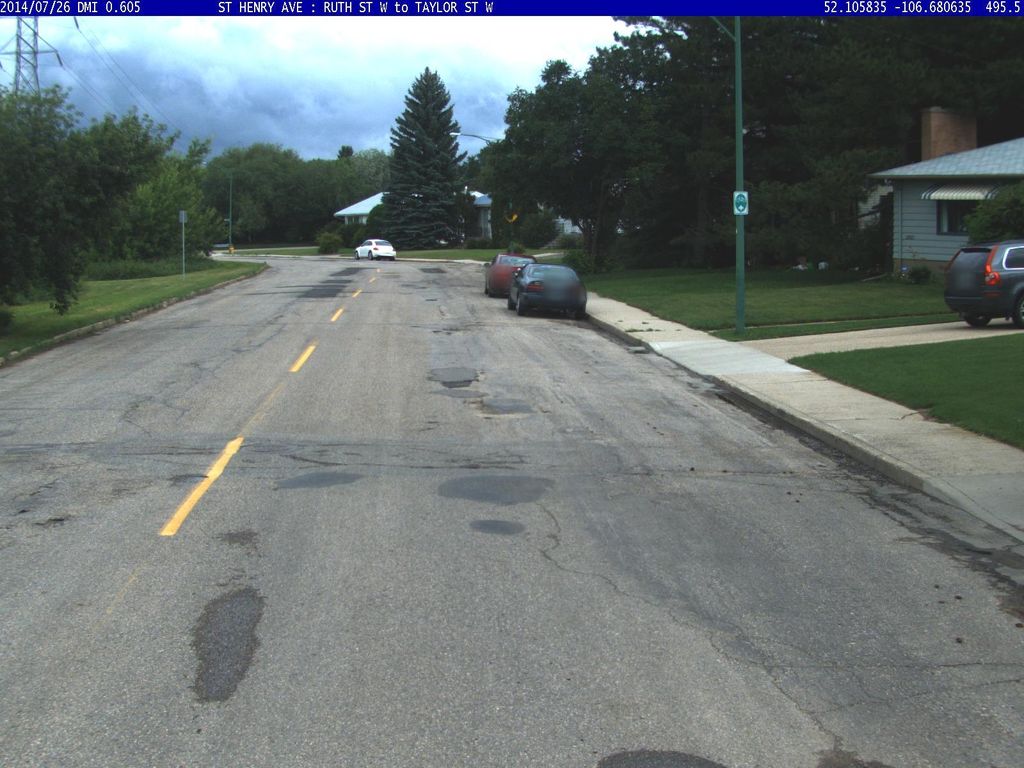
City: saskatoon